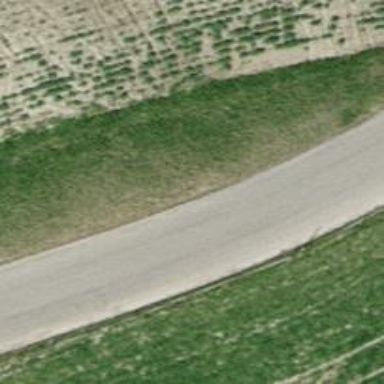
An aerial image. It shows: Unclassified asphalt road with no sidewalk.